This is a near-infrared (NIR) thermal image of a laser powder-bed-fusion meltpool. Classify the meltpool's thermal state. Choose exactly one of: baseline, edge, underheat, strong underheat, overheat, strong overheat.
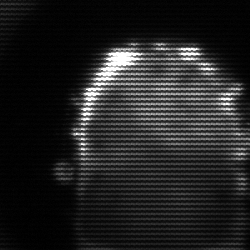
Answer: baseline